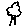
Label: tree